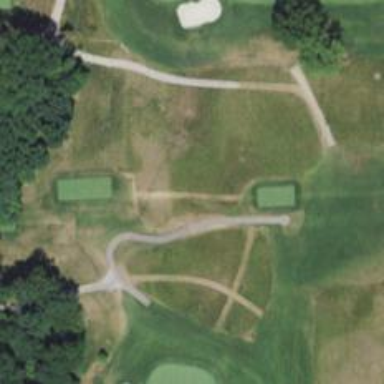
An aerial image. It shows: Golf path.